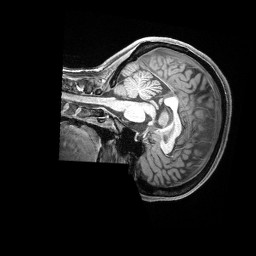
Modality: T1w
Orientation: sagittal
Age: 36
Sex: female
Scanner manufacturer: siemens
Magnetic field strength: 3 T
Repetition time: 2.4 s
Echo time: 0.00228 s